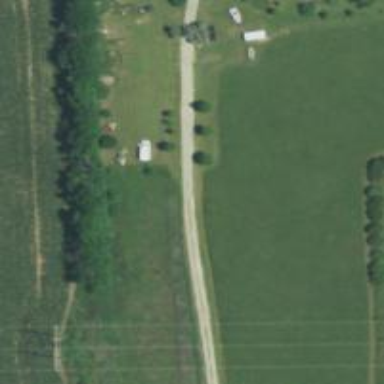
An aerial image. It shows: Driveway leading to service road.